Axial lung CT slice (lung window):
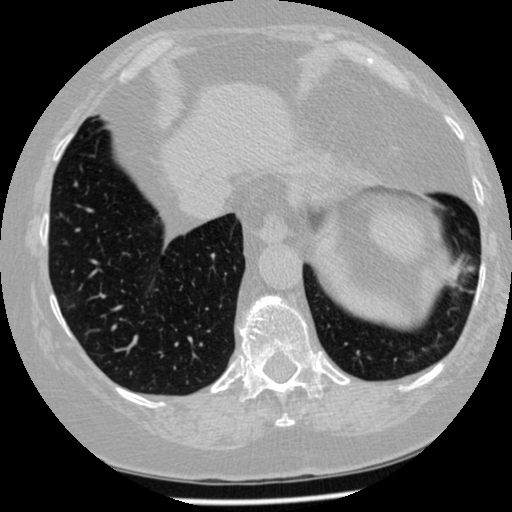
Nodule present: no